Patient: sex M, age 65
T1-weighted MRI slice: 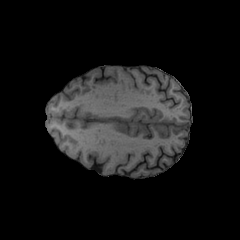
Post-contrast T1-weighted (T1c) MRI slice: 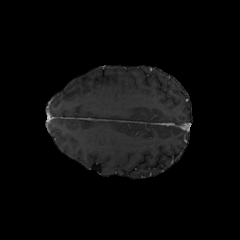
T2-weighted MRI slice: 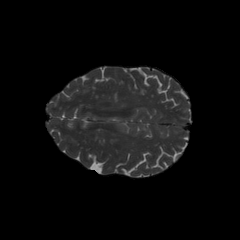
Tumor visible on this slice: no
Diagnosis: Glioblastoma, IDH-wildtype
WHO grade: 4